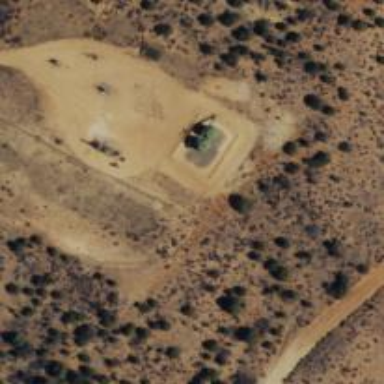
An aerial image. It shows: Storage tank with man-made structure.